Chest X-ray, PA view. Patient: 54 years old, sex F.
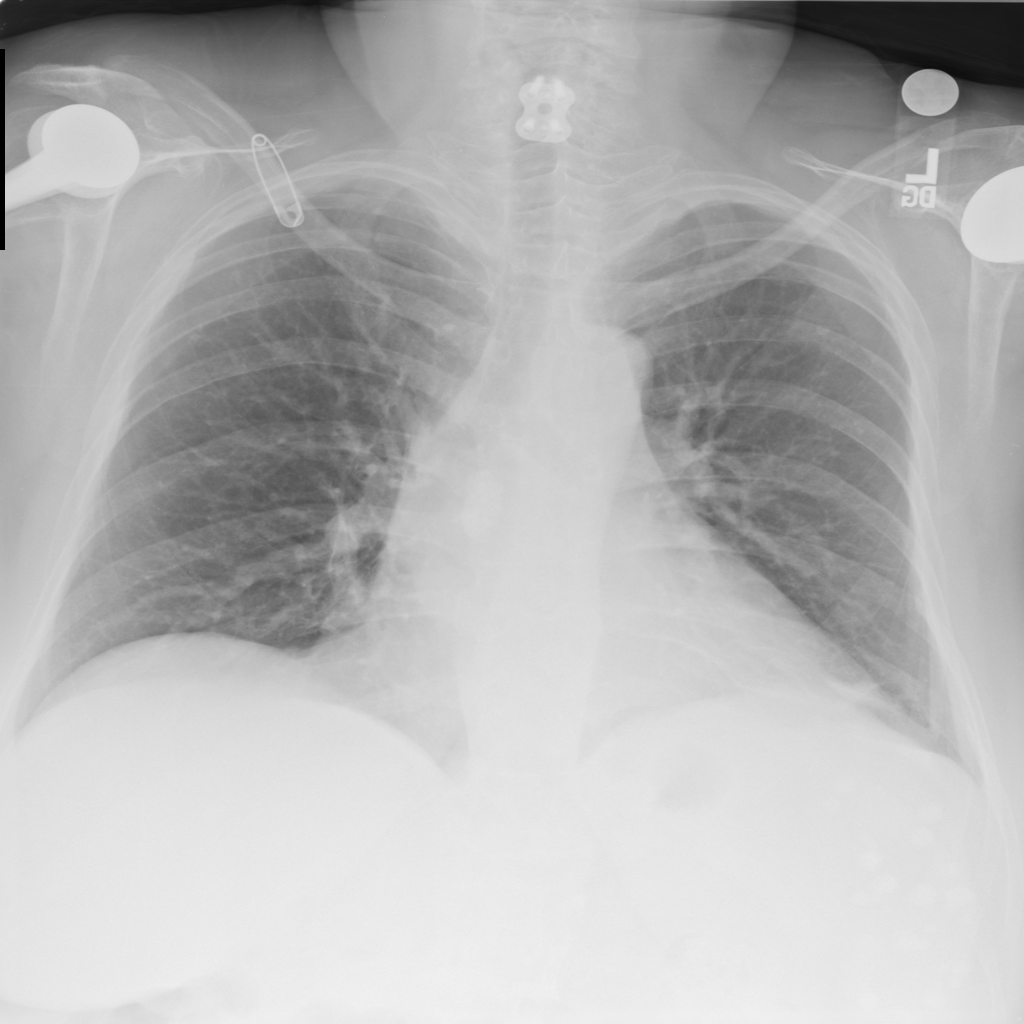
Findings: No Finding